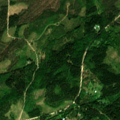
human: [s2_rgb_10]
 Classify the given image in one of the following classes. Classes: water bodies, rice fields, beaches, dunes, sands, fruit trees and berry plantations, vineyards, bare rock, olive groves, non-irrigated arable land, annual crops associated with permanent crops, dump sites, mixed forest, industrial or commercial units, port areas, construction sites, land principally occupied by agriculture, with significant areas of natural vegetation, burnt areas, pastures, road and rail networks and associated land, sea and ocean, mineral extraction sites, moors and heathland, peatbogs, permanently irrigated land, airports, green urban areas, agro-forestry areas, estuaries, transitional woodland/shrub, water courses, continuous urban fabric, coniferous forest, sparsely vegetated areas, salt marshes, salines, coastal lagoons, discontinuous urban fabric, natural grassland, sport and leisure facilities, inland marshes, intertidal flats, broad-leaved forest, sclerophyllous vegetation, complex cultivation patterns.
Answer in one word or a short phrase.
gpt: coniferous forest, mixed forest, transitional woodland/shrub